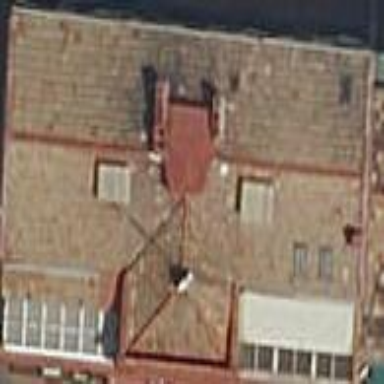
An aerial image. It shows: Part of building.